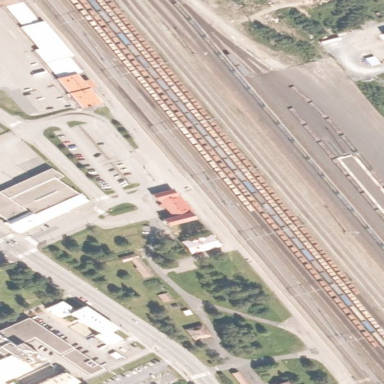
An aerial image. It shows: Railway platform.